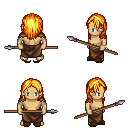
a pixel art fantasy rpg character, male body template, human, tanned skin, leather shoulder armor, robe skirt, light blonde long hairstyle, bracelets, brown slippers, spear, four views (front, back, left, right), 2x2 character sprite sheet, small pixel art, hard edges, no anti-aliasing